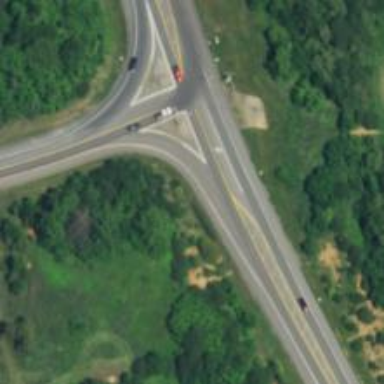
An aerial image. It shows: Primary link highway.